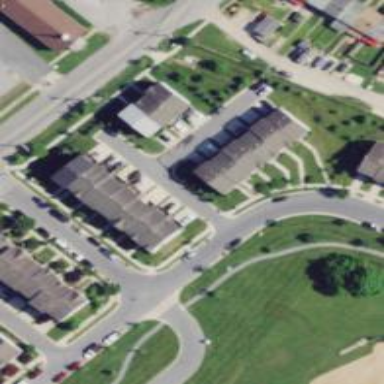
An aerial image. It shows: Neighborhood.